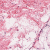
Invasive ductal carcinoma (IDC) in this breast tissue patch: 0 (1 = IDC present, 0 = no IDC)